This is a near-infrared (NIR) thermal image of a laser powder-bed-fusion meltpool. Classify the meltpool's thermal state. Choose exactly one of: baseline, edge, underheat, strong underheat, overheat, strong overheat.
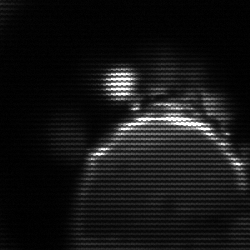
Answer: edge